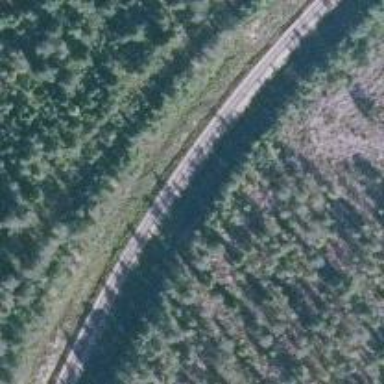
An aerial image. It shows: Railway track classified as Class A.